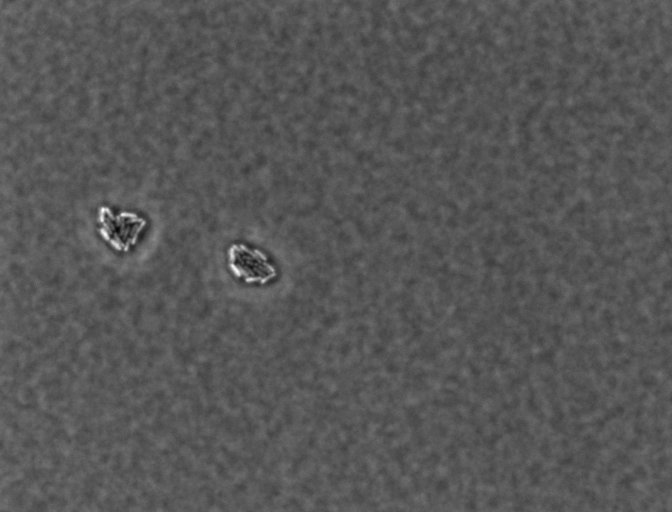
Escherichia coli 1612